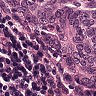
Metastatic tissue present: yes